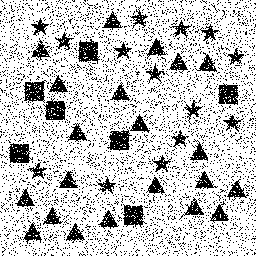
Squares: 7
Triangles: 21
Stars: 14
Total shapes: 42